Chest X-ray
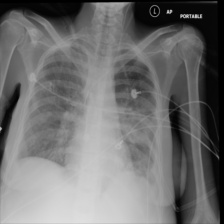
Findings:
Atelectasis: negative
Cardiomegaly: negative
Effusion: negative
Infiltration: negative
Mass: negative
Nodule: negative
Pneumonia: negative
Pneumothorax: positive
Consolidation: negative
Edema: negative
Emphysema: negative
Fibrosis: negative
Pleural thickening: negative
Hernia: negative